Field crop: tomato
Growth stage: 1
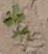
Species: portulaca